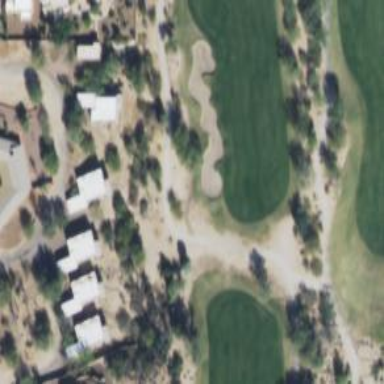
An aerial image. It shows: View of golf hole.